Aerial crown-view tile of a tropical tree (Barro Colorado Island, Panama), acquired 20250818:
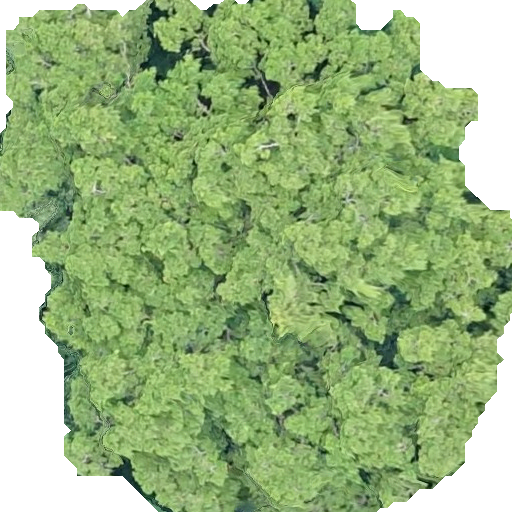
Species: Brosimum alicastrum
GBIF accepted scientific name: Brosimum alicastrum
Crown area: 320.325 m²